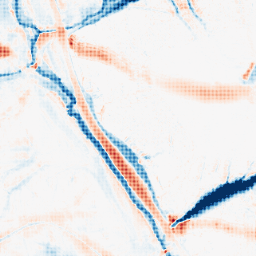
Category: morphological
Decomposition family: morphological_ellipse
Decomposition parameters: operation: average
width: 30
height: 20
Upsampling method: sinc_hamming
Upsampling parameters: scale: 8
kernel_size: 8
Upsampling scale: 8